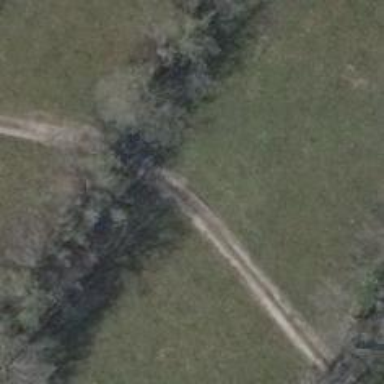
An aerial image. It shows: Grass track road with grade 5 tracktype.